Question: In a <URL>, I asked how to add a transparent white overlay on an image. However, I now want a link on that image. What I did was put an '<a>' element around the image, inside a '<li>' element. This gives me a very strange result. Under the image, there is an invisible space, which is the hyperlink. See this screenshot made with the firefox element inspector:

Here you see the link is positioned really weird. Also, the image covers the link, so only the little space that isn't covered is clickable.
Here is the HTML of the images block:
'''
<div id="middle_content_images">
<ul>
<li><a href="#"><img class="homepage_featured_img" src="img/featured_1.jpg" /></a></li>
<li><a href="#"><img class="homepage_featured_img" src="img/featured_2.jpg" /></a></li>
<li><a href="#"><img class="homepage_featured_img" src="img/featured_3.jpg" /></a></li>
<li><a href="#"><img class="homepage_featured_img" src="img/featured_4.jpg" /></a></li>
</ul>
</div>
'''
And some of the style:
'''
/* images homepage */
#middle_content_images ul {
display: inline-block;
}
#middle_content_images ul li {
float: left;
margin-right: 20px;
margin-bottom: 20px;
position: relative;
height: 200px;
}
#middle_content_images ul li:last-child {
margin-right: 0px;
}
#middle_content_images ul li img, #middle_content_images ul li:after {
border-radius: 178px/100px;
transition: 250ms ease-out;
}
#middle_content_images ul li:after {
content: '';
display: block;
position: absolute;
left: 0;
right: 0;
top: 0;
bottom: 0;
background: #fff;
opacity: 0;
}
#middle_content_images ul li:hover:after {
opacity: .2;
}
#middle_content_images ul li:hover img, #middle_content_images ul li:hover:after {
border-radius: 20px;
}
'''
I already tried a few things, and I discovered that, when you completely remove the :after selector (so, the hover), you can click the whole image. However, when I viewed it in the inspector, it showed up the same as shown in the image. I'm really out of ideas on how to fix this.
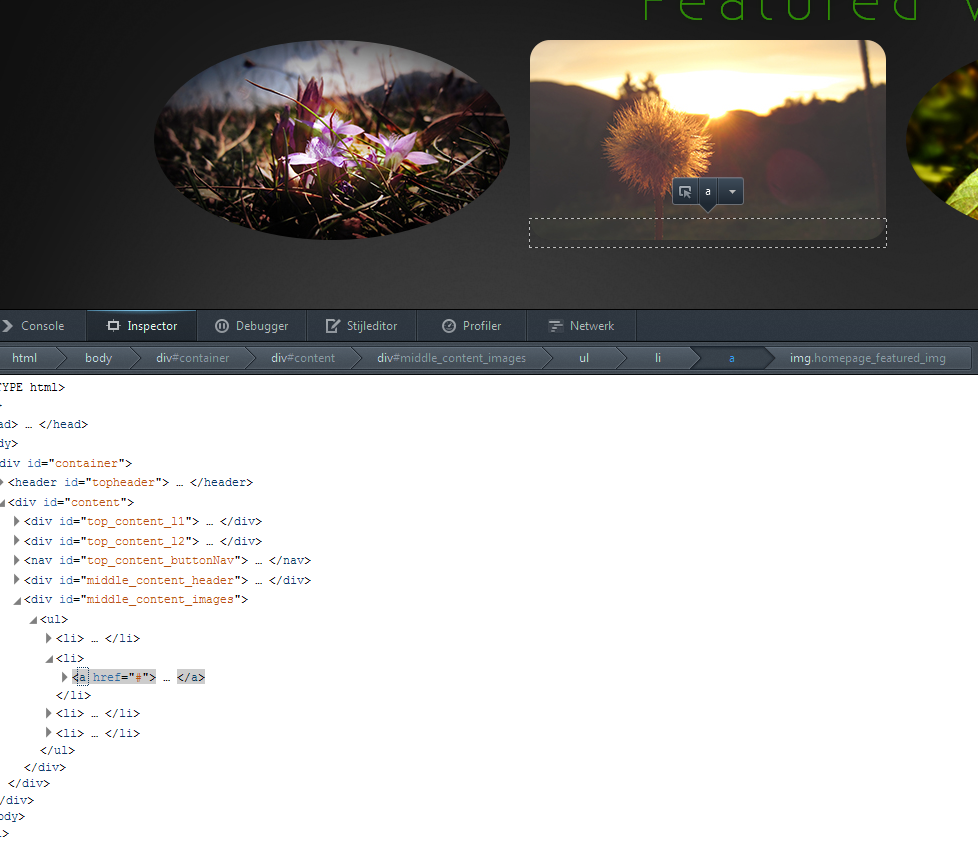
Answer: Apply the ':after' overlay on the 'a' instead of the 'li'. This works
'''
#middle_content_images ul li a img, #middle_content_images ul li a:after {
border-radius: 178px/100px;
transition: 250ms ease-out;
}
#middle_content_images ul li a:after {
content: '';
display: block;
position: absolute;
left: 0;
right: 0;
top: 0;
bottom: 0;
background: #fff;
opacity: 0;
}
#middle_content_images ul li:hover a:after {
opacity: .3;
}
#middle_content_images ul li:hover a img, #middle_content_images ul li:hover a:after {
border-radius: 20px;
}
'''
<URL>